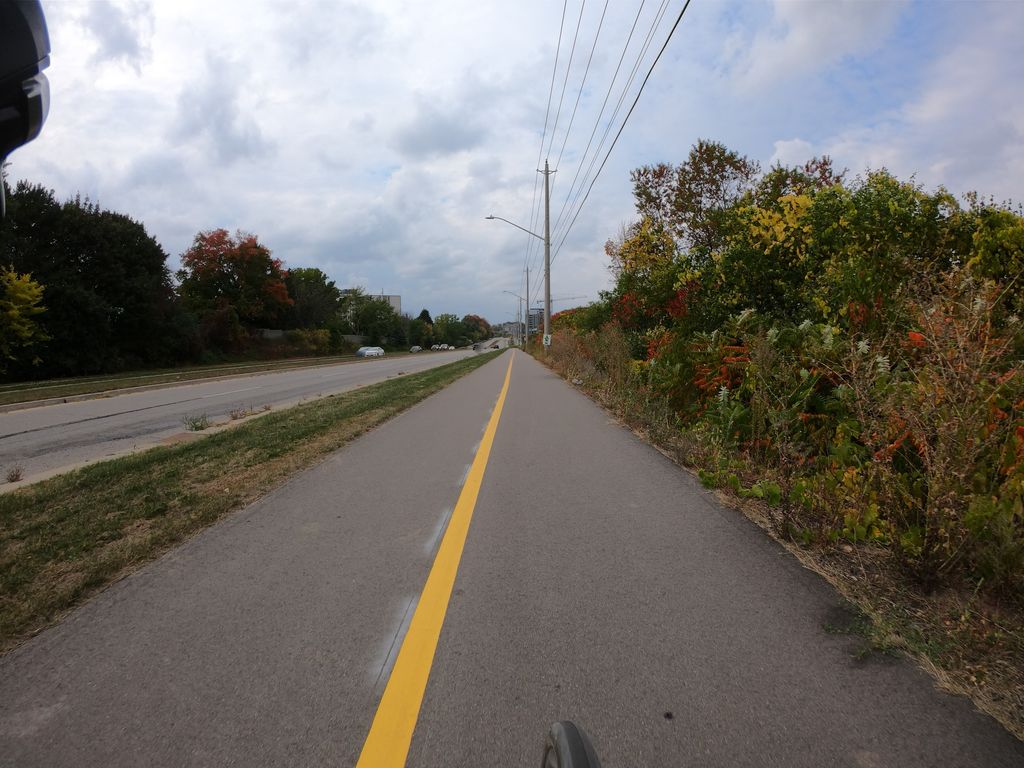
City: kitchener-waterloo